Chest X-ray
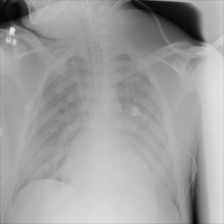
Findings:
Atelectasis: negative
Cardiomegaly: negative
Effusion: negative
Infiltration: negative
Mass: negative
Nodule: negative
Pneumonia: negative
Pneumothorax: negative
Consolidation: negative
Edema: negative
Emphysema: negative
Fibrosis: negative
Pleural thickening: negative
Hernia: negative